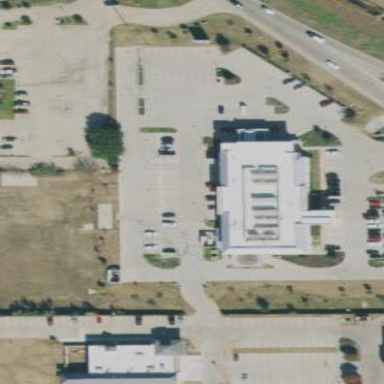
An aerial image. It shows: Hospital building.